Question: Follow-up question to <URL>.
A File has been provided to HDFS and has been subsequently replicated to three DataNodes.
If the same file is going to be provided again, HDFS indicates that the file already exists.
Based on <URL>. A mapping of the filename and the blocks will be created in the NameNode. The 'NameNode' knows in which 'DataNodes' the blocks of a certain file reside. If the same file is provided again the 'NameNode' knows that blocks of this file exists on HDFS and will indicate that the file already exits.
If the content of a file is changed and provided again does the 'NameNode' update the existing file or is the check restricted to 'mapping of filename to blocks' and in particular the 'filename'? Which process is responsible for this?
Which process is responsible for splitting a file into blocks?
:
According to <URL> the Write Path of HBase is as follows:

1. file provided to HDFS e.g. hadoop fs -copyFromLocal ubuntu-14.04-desktop-amd64.iso /
2. FileName checked in FSImage whether it already exists. If this is the case the message file already exists is displayed
3. file split into blocks of 64MB (depending on configuration setting). Question: Name of the process which is responsible for block splitting?
4. blocks replicated on DataNodes (replication factor can be configured)
5. Mapping of FileName to blocks (MetaData) stored in EditLog located in NameNode
How does the 'HDFS' Write Path' look like?
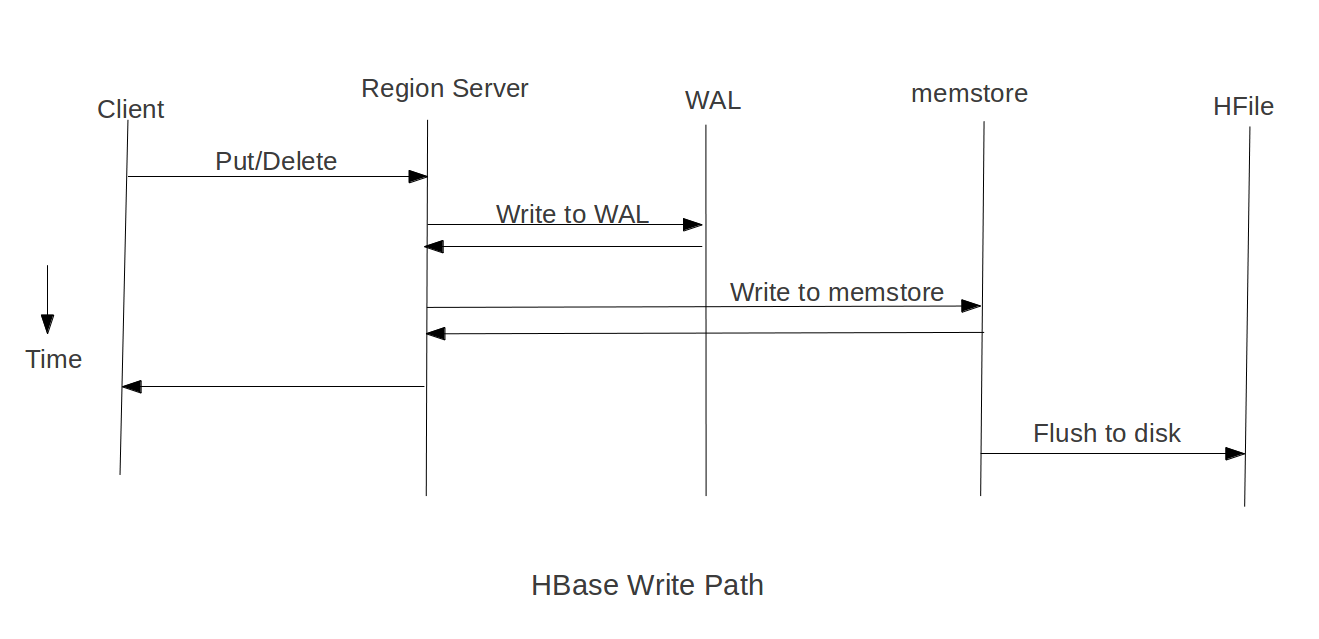
Answer: > If the content of a file is changed and provided again does the NameNode update the existing file or is the check restricted to mapping of filename to blocks and in particular the filename?
No, it does not update the file. The name node only checks if the path (file name) already exists.
> How does the HDFS' Write Path look like?
This is explained in detail in this paper: <URL>:
> "When a client writes, it first asks the NameNode to choose DataNodes to host replicas of the first block of the file. The client organizes a pipeline from node-to-node and sends the data. When the first block is filled, the client requests new DataNodes to be chosen to host replicas of the next block. A new pipeline is organized, and the client sends the further bytes of the file. Choice of DataNodes for each block is likely to be different. The interactions among the client, the NameNode and the DataNodes are illustrated in Fig. 1."
NOTE: A book chapter based on this paper is available <URL>.